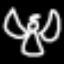
Label: angel